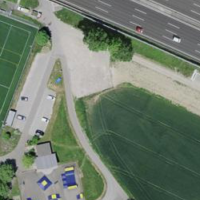
EUNIS habitat code: 57
Species observed at this site:
Prunus spinosa
Daucus carota